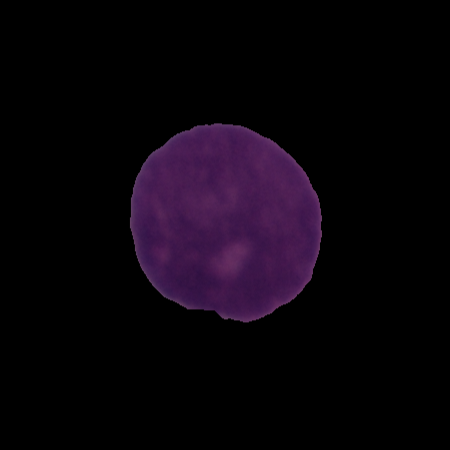
Label: cancer